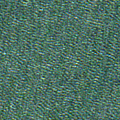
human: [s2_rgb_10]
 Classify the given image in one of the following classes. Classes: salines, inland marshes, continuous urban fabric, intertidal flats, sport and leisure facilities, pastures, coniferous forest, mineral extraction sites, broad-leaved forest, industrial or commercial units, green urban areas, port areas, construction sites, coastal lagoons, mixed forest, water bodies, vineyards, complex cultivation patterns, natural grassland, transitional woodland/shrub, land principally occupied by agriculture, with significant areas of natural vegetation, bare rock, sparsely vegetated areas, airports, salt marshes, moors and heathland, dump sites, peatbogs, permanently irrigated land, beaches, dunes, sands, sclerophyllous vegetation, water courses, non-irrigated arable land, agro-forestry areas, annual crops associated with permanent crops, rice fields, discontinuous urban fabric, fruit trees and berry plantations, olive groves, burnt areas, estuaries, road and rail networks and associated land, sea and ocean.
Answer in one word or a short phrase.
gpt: sea and ocean